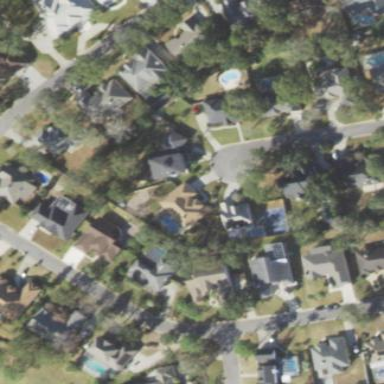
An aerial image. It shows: This residential area consists of single-family homes.